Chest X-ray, PA view. Patient: 58 years old, sex F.
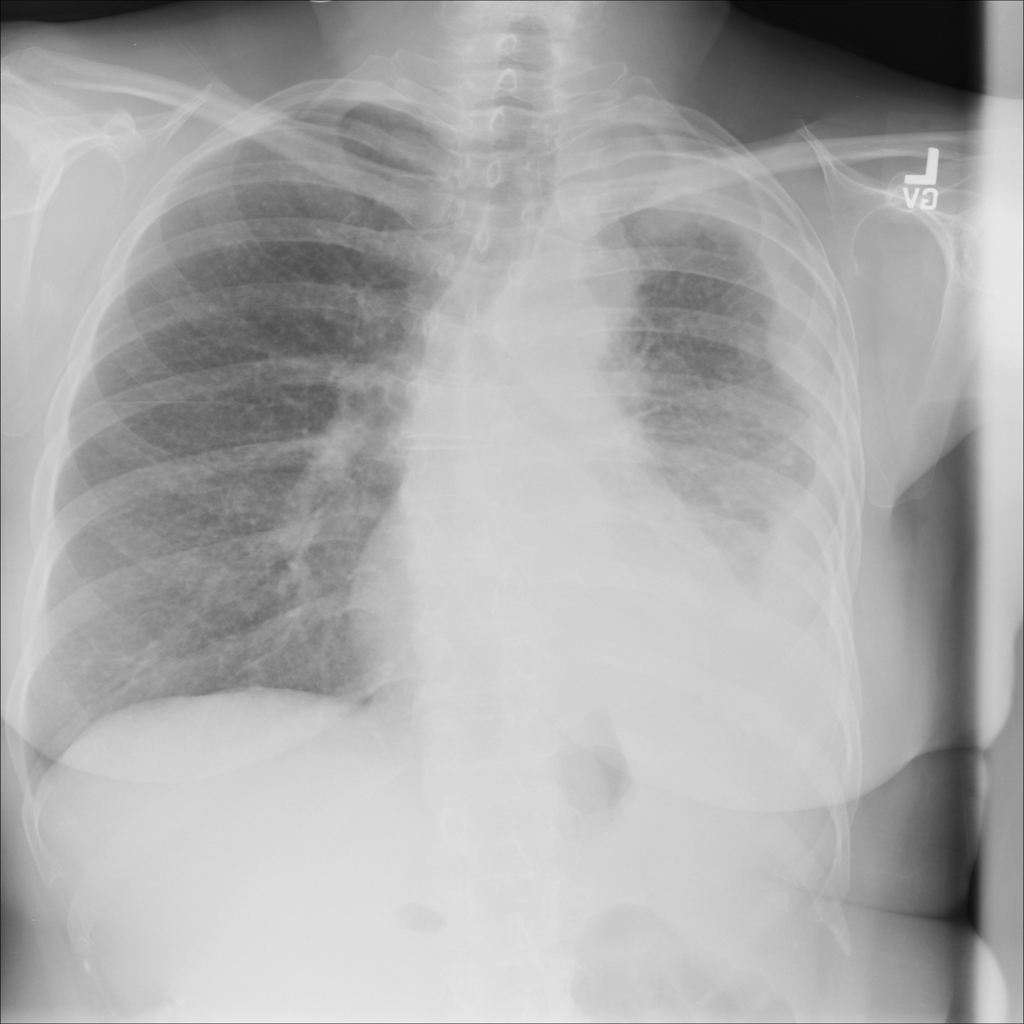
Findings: Nodule